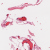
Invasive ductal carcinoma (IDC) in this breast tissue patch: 0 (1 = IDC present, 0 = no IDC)